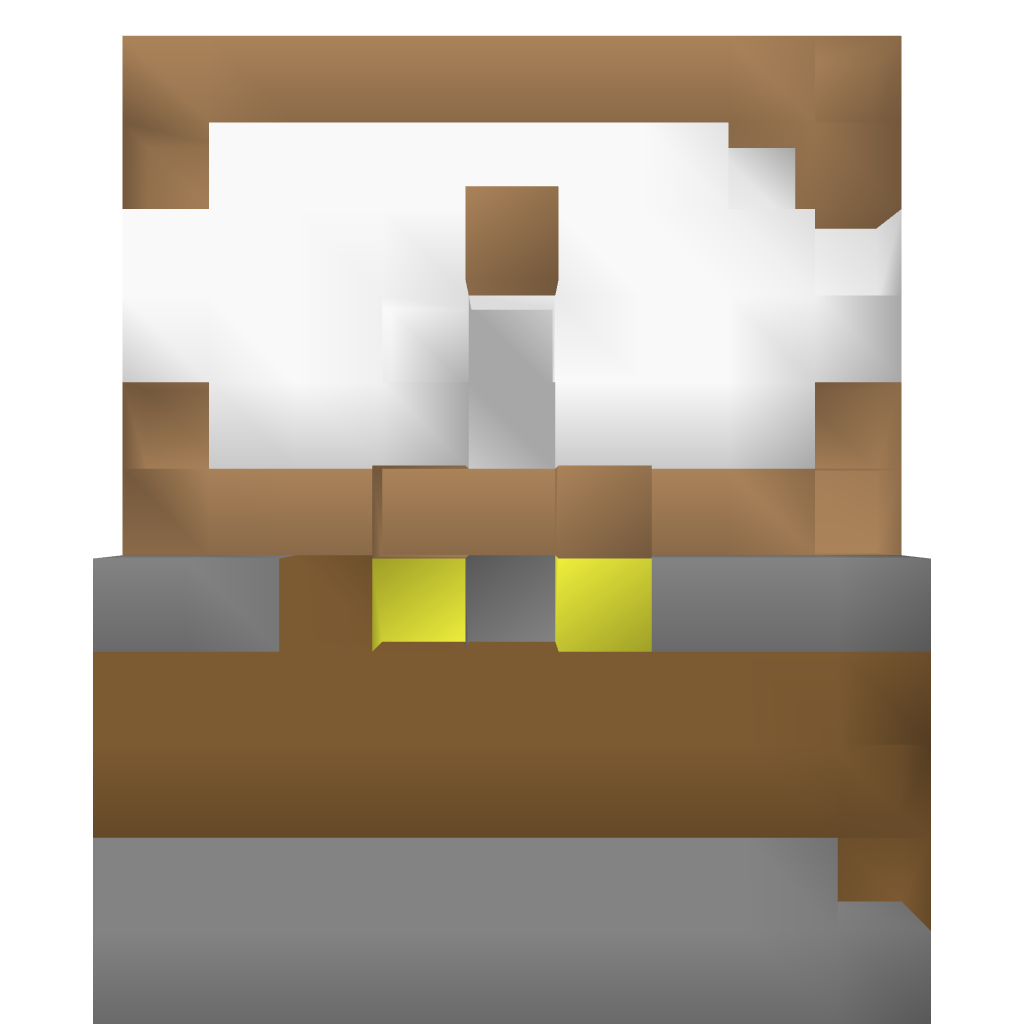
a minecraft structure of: AFK Pool bad low quality